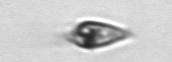
Label: Oxytoxum